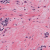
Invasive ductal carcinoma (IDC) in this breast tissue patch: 1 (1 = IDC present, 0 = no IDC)